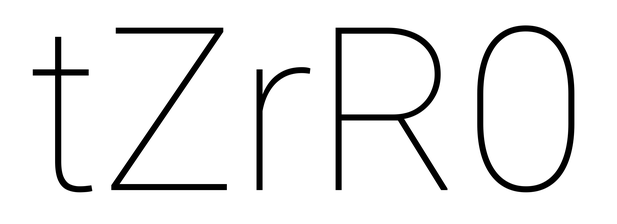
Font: Roboto_Thin